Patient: sex F, age 52
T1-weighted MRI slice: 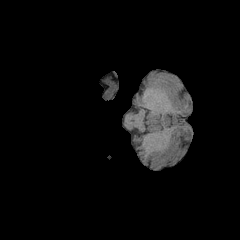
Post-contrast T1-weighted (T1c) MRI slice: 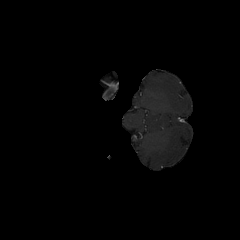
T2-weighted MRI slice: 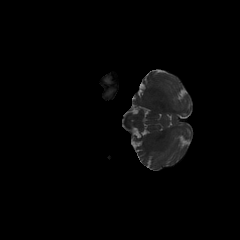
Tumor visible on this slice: no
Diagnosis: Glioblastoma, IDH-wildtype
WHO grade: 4